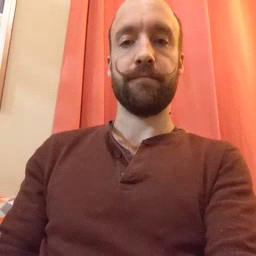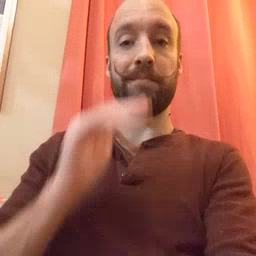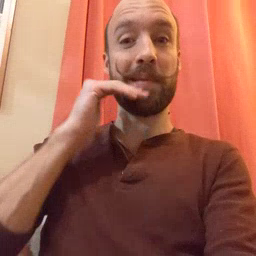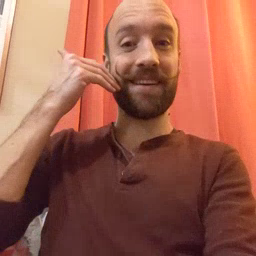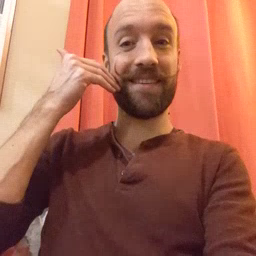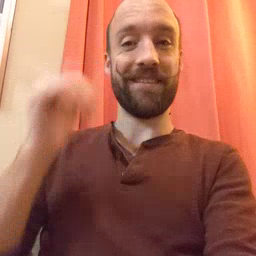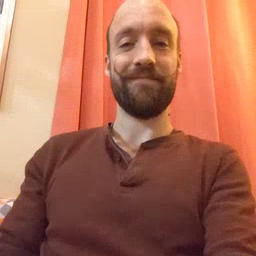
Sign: smile